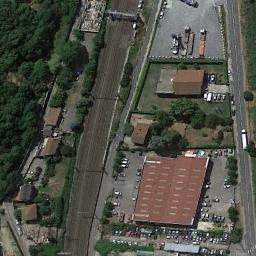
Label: railway